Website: apple
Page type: payment
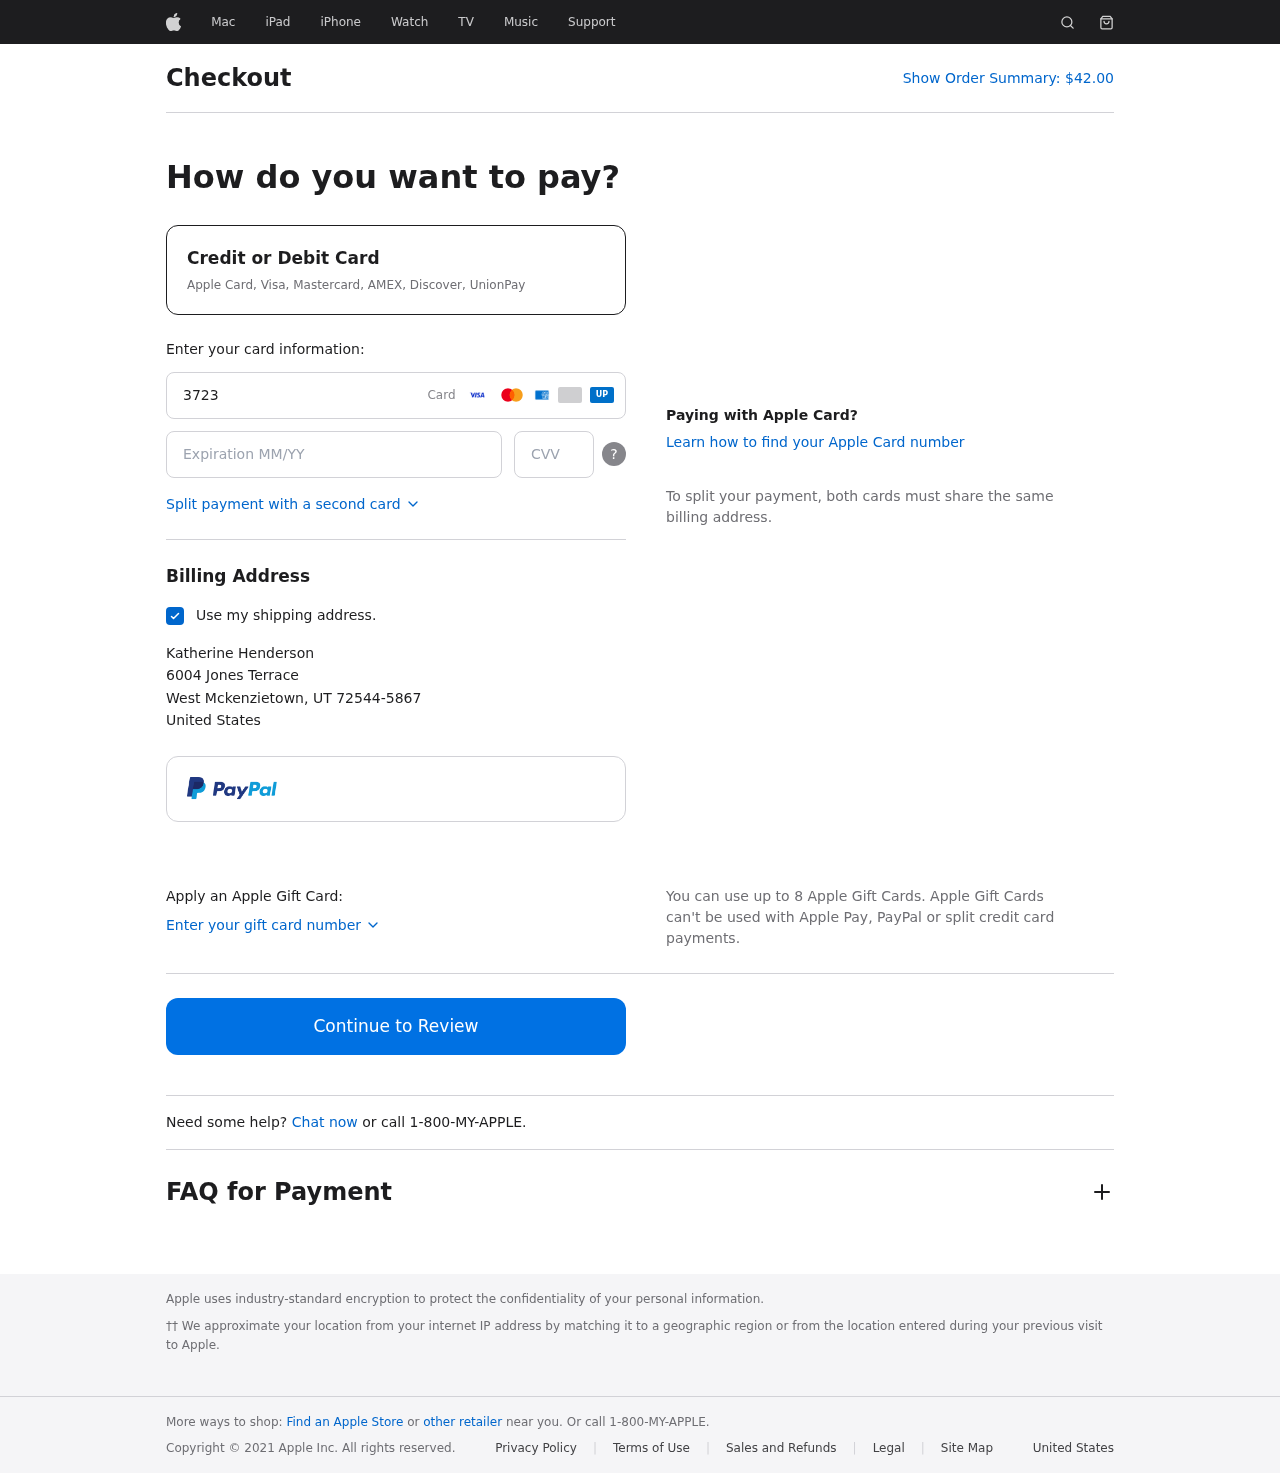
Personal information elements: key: PII_CARD_CVV
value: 8129
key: PII_CARD_EXPIRY
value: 03/27
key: PII_CARD_NUMBER
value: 3723 1661 3104 140
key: PII_CITY
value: West Mckenzietown
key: PII_COUNTRY
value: United States
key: PII_FULLNAME
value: Katherine Henderson
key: PII_POSTCODE_FULL
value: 72544-5867
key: PII_STATE_ABBR
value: UT
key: PII_STREET
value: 6004 Jones Terrace
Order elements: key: ORDER_TOTAL
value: $42.00